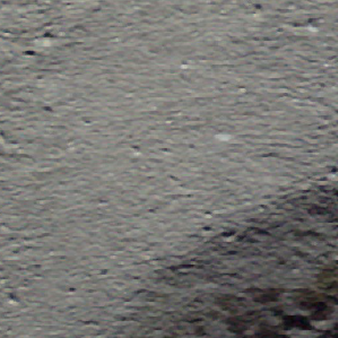
Label: other